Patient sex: M
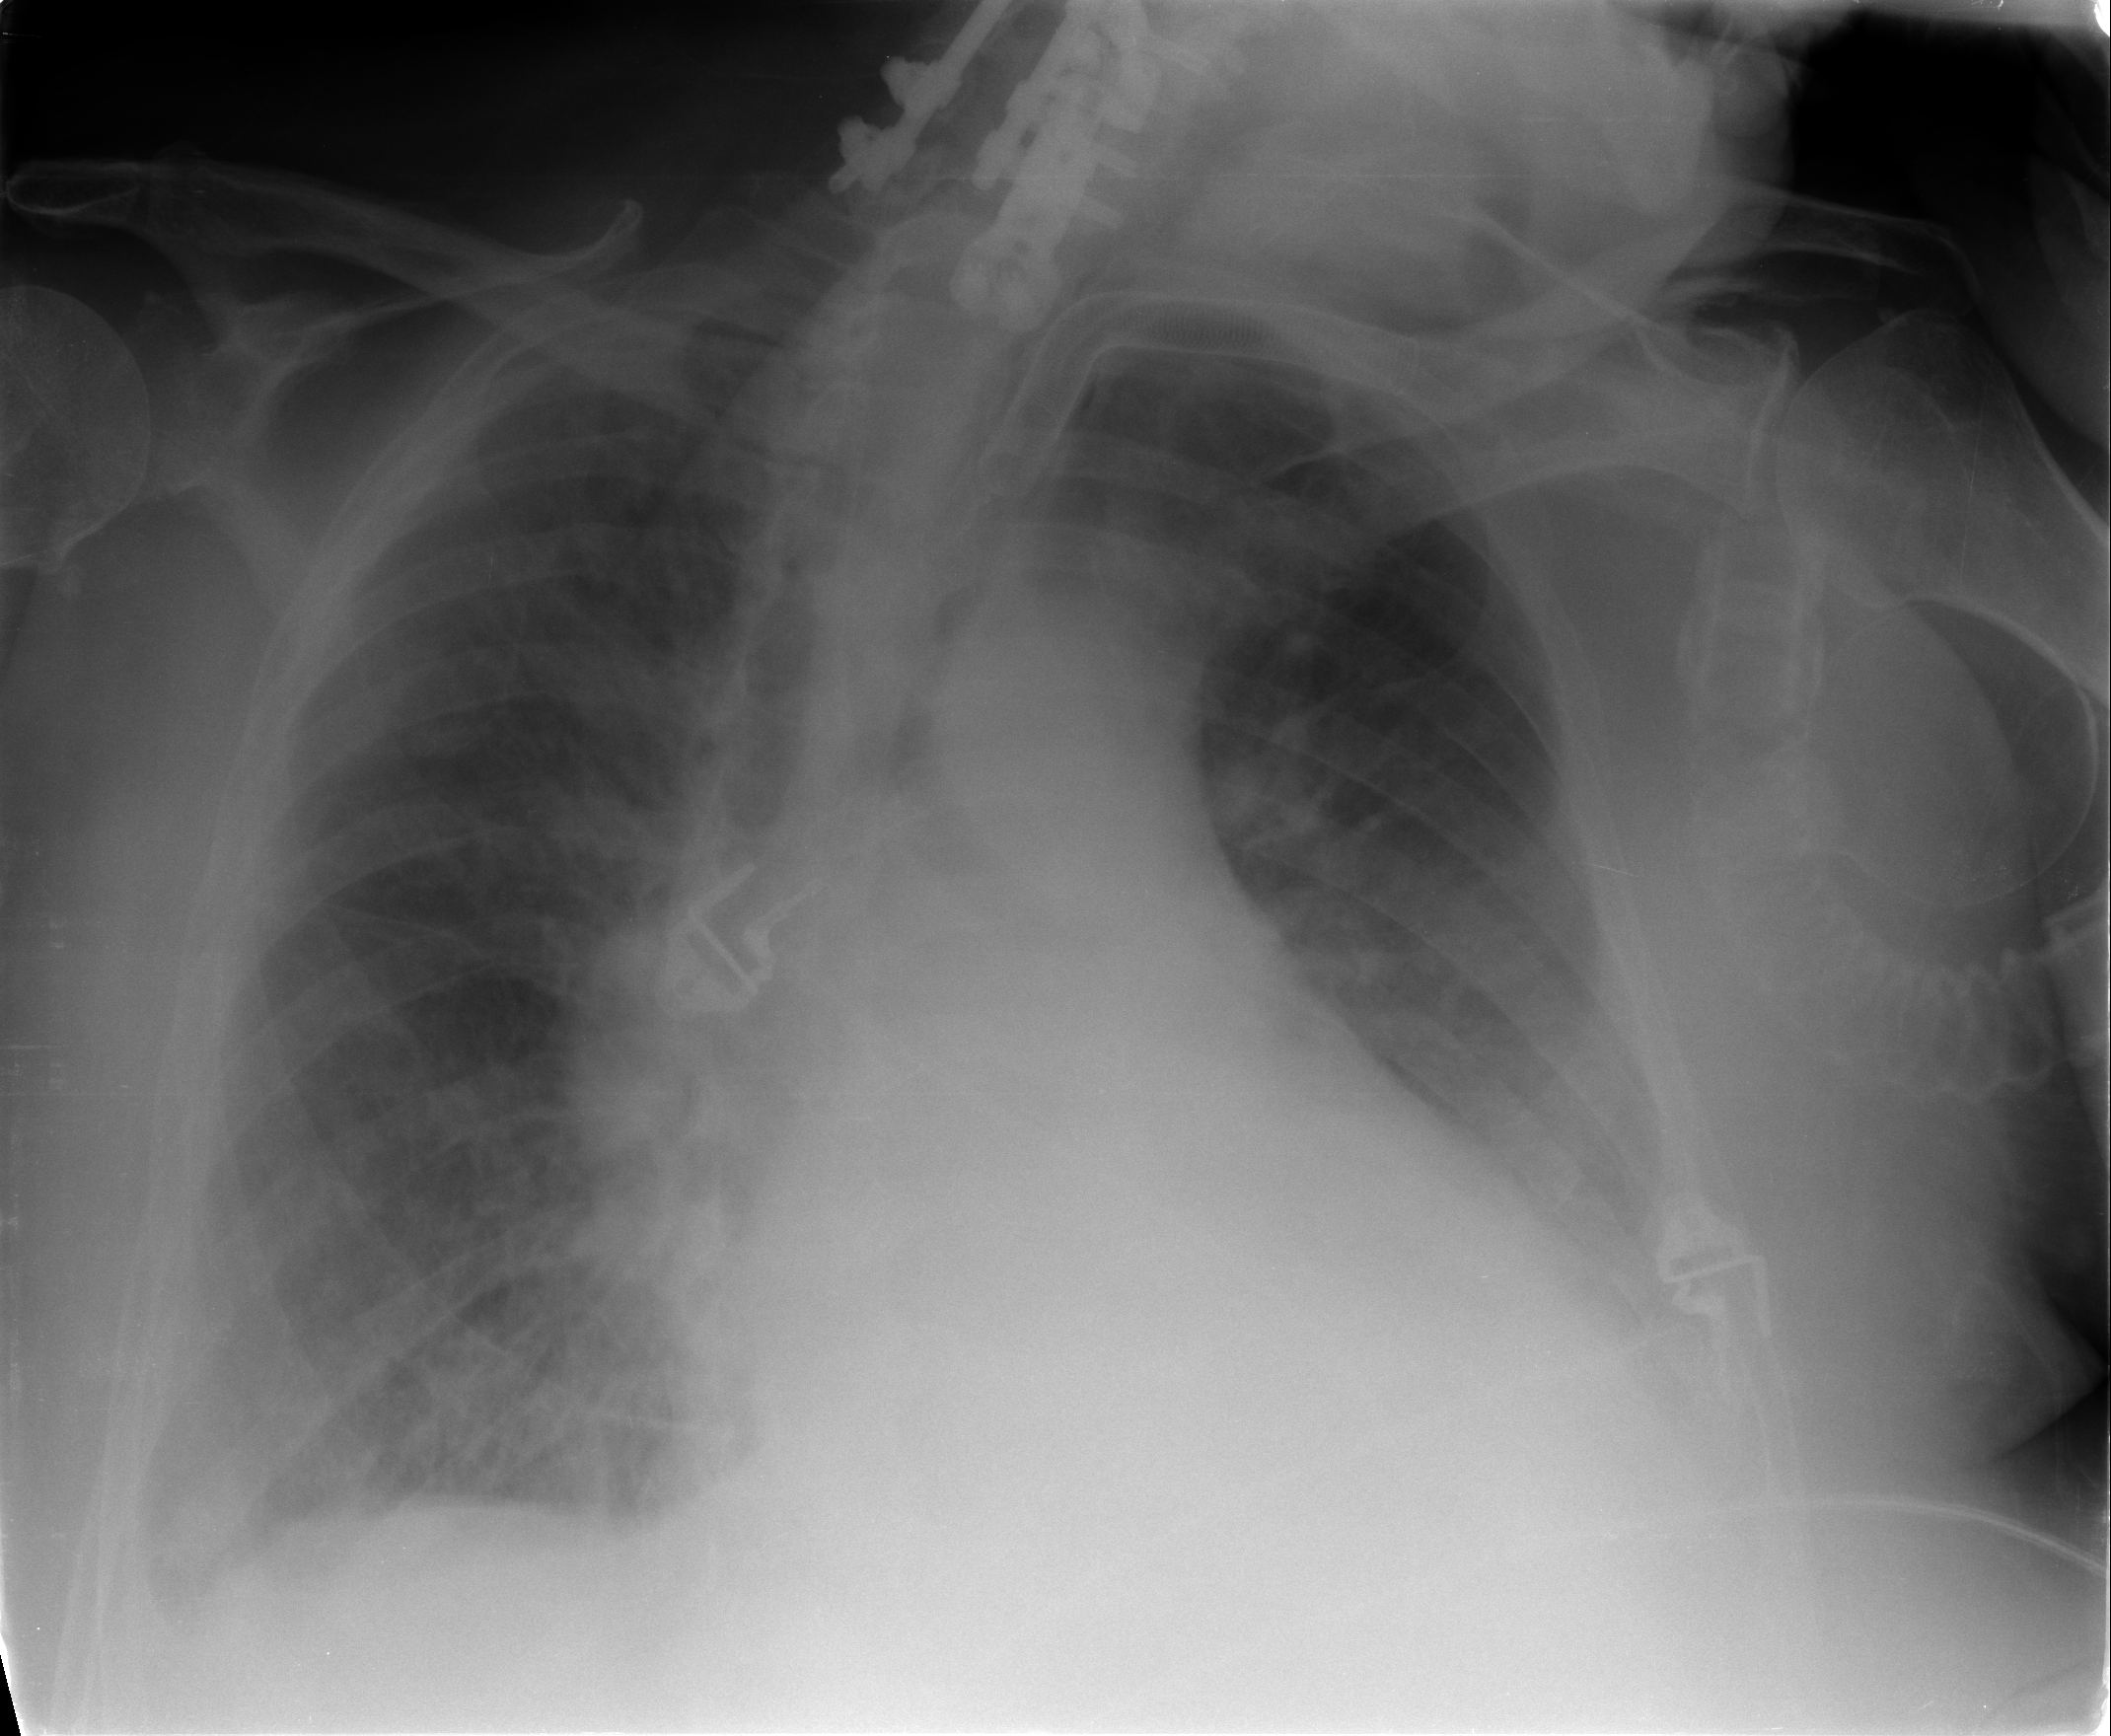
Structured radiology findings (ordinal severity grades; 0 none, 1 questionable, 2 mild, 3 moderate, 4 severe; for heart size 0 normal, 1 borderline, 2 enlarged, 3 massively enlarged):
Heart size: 2
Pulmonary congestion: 3
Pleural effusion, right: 1
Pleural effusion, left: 1
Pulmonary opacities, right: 3
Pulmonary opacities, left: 2
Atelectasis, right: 2
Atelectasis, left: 2